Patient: sex F, age 58
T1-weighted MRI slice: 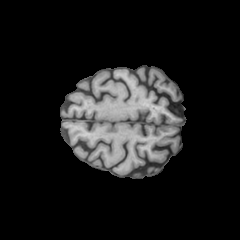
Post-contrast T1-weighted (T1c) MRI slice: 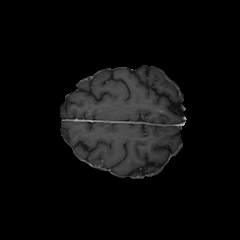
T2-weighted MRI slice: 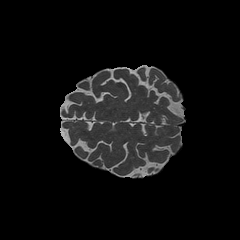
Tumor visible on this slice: no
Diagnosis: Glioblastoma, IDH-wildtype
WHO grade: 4